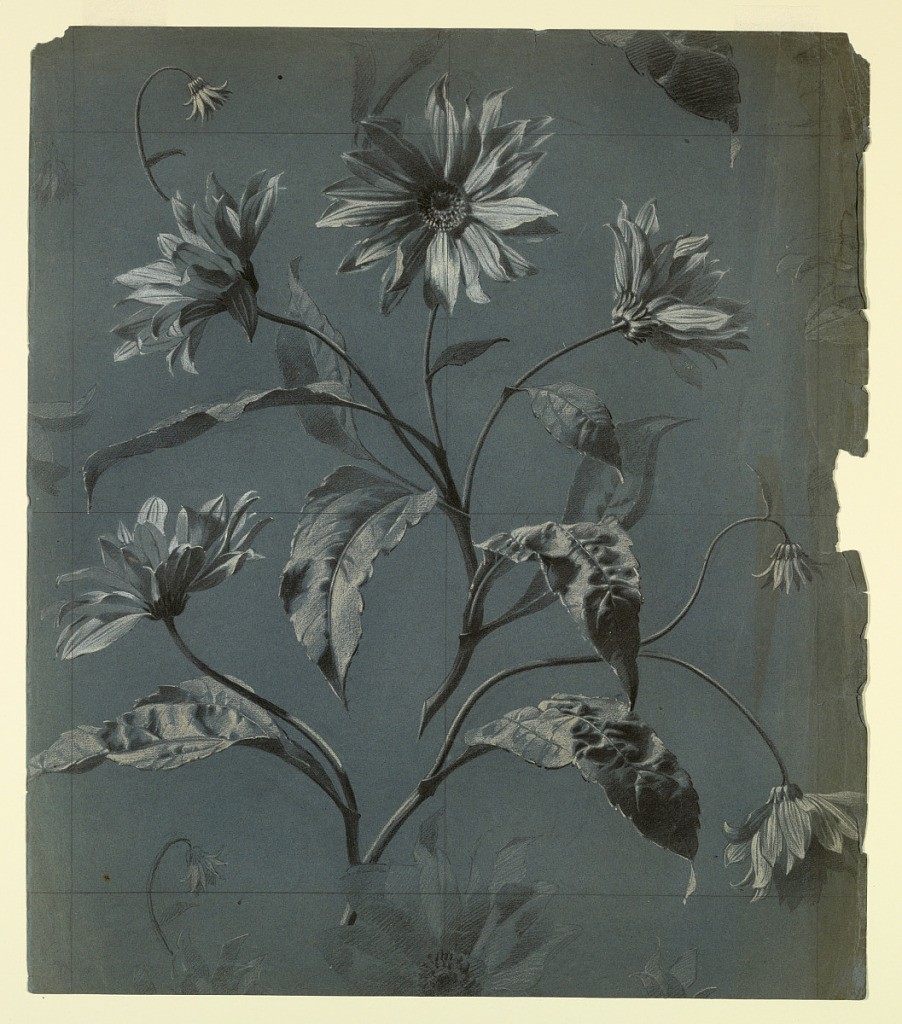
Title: Design for Wallpaper or Textile of Daisy-Type Flower with Repeat
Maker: Unknown
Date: ca. 1860
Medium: Black and white chalk on heavy blue wove paper, squared in graphite
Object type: Drawing
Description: Carefully drawn study, in black and white, of daisy-type flower (perhaps rudbekia or coreopsis).  One plant spray placed in upper middle of sheet, with frontal view of flower upper center and profile views of flowers to left and right.  Second flower spray is beneath with flowers placed left and right.  Lightly sketched partial views of flower indicating repeat on upper and lower edges.  Full repeat marked on four sides in ruled graphite lines, with ruled graphite lines also marking centers vertically and horizontally.